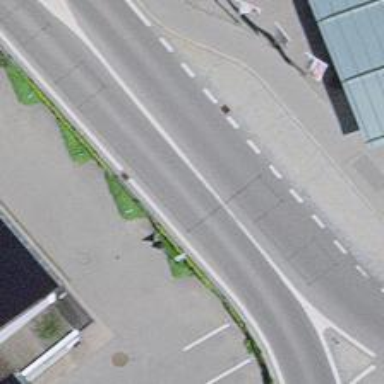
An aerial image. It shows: Public transport stop position.